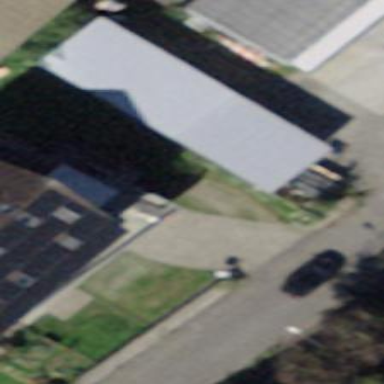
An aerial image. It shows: Building.